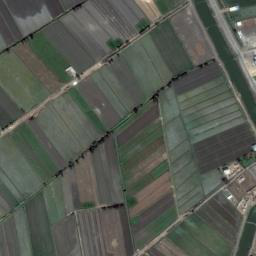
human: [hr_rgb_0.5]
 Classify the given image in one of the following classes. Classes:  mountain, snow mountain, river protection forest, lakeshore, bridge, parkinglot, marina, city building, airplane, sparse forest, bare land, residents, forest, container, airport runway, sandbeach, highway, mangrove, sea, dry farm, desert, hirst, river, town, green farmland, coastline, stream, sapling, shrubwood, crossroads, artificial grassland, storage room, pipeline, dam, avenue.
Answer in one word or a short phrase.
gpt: green farmland